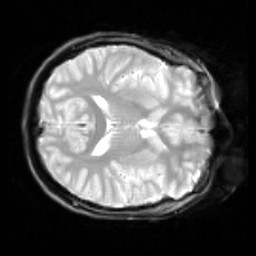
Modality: inplaneT2
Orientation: axial
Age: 26
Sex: female